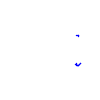
Particle: proton